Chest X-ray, PA view. Patient: 39 years old, sex M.
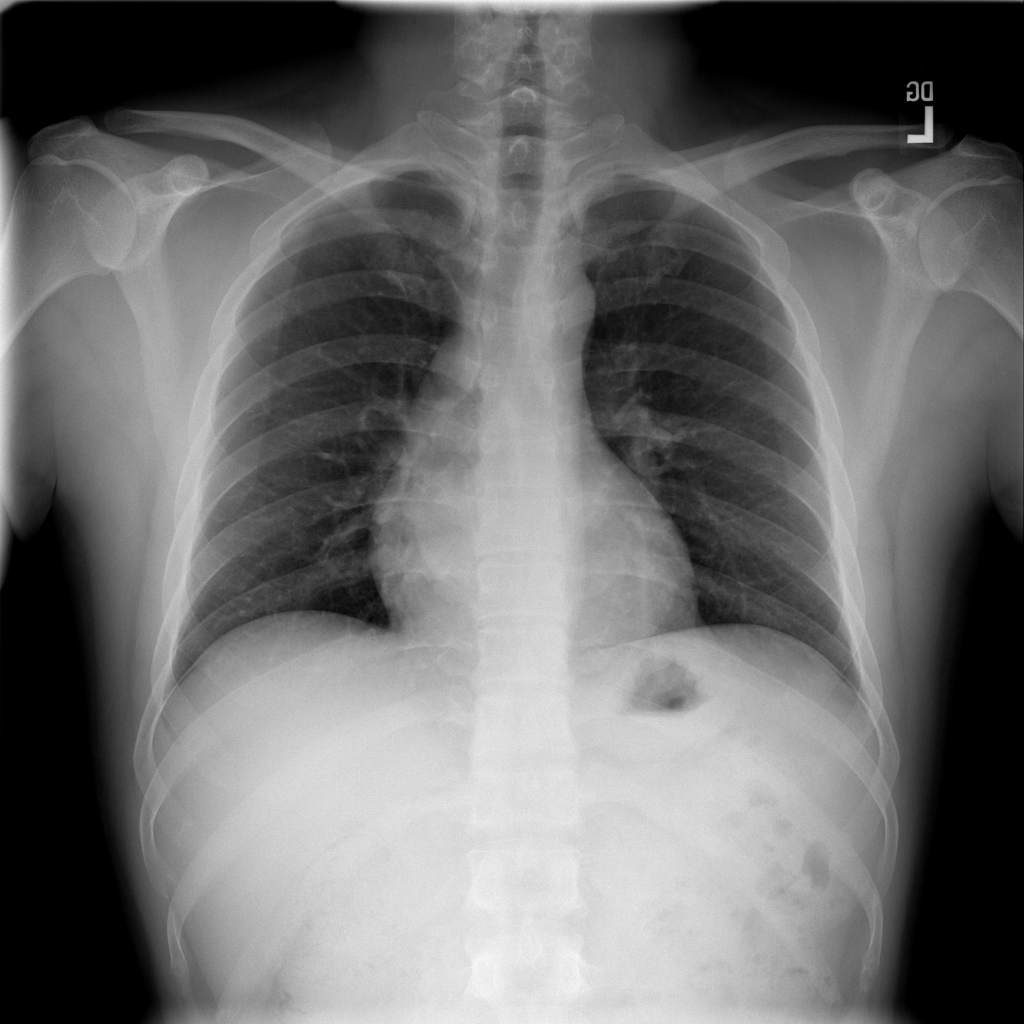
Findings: No Finding